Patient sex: M
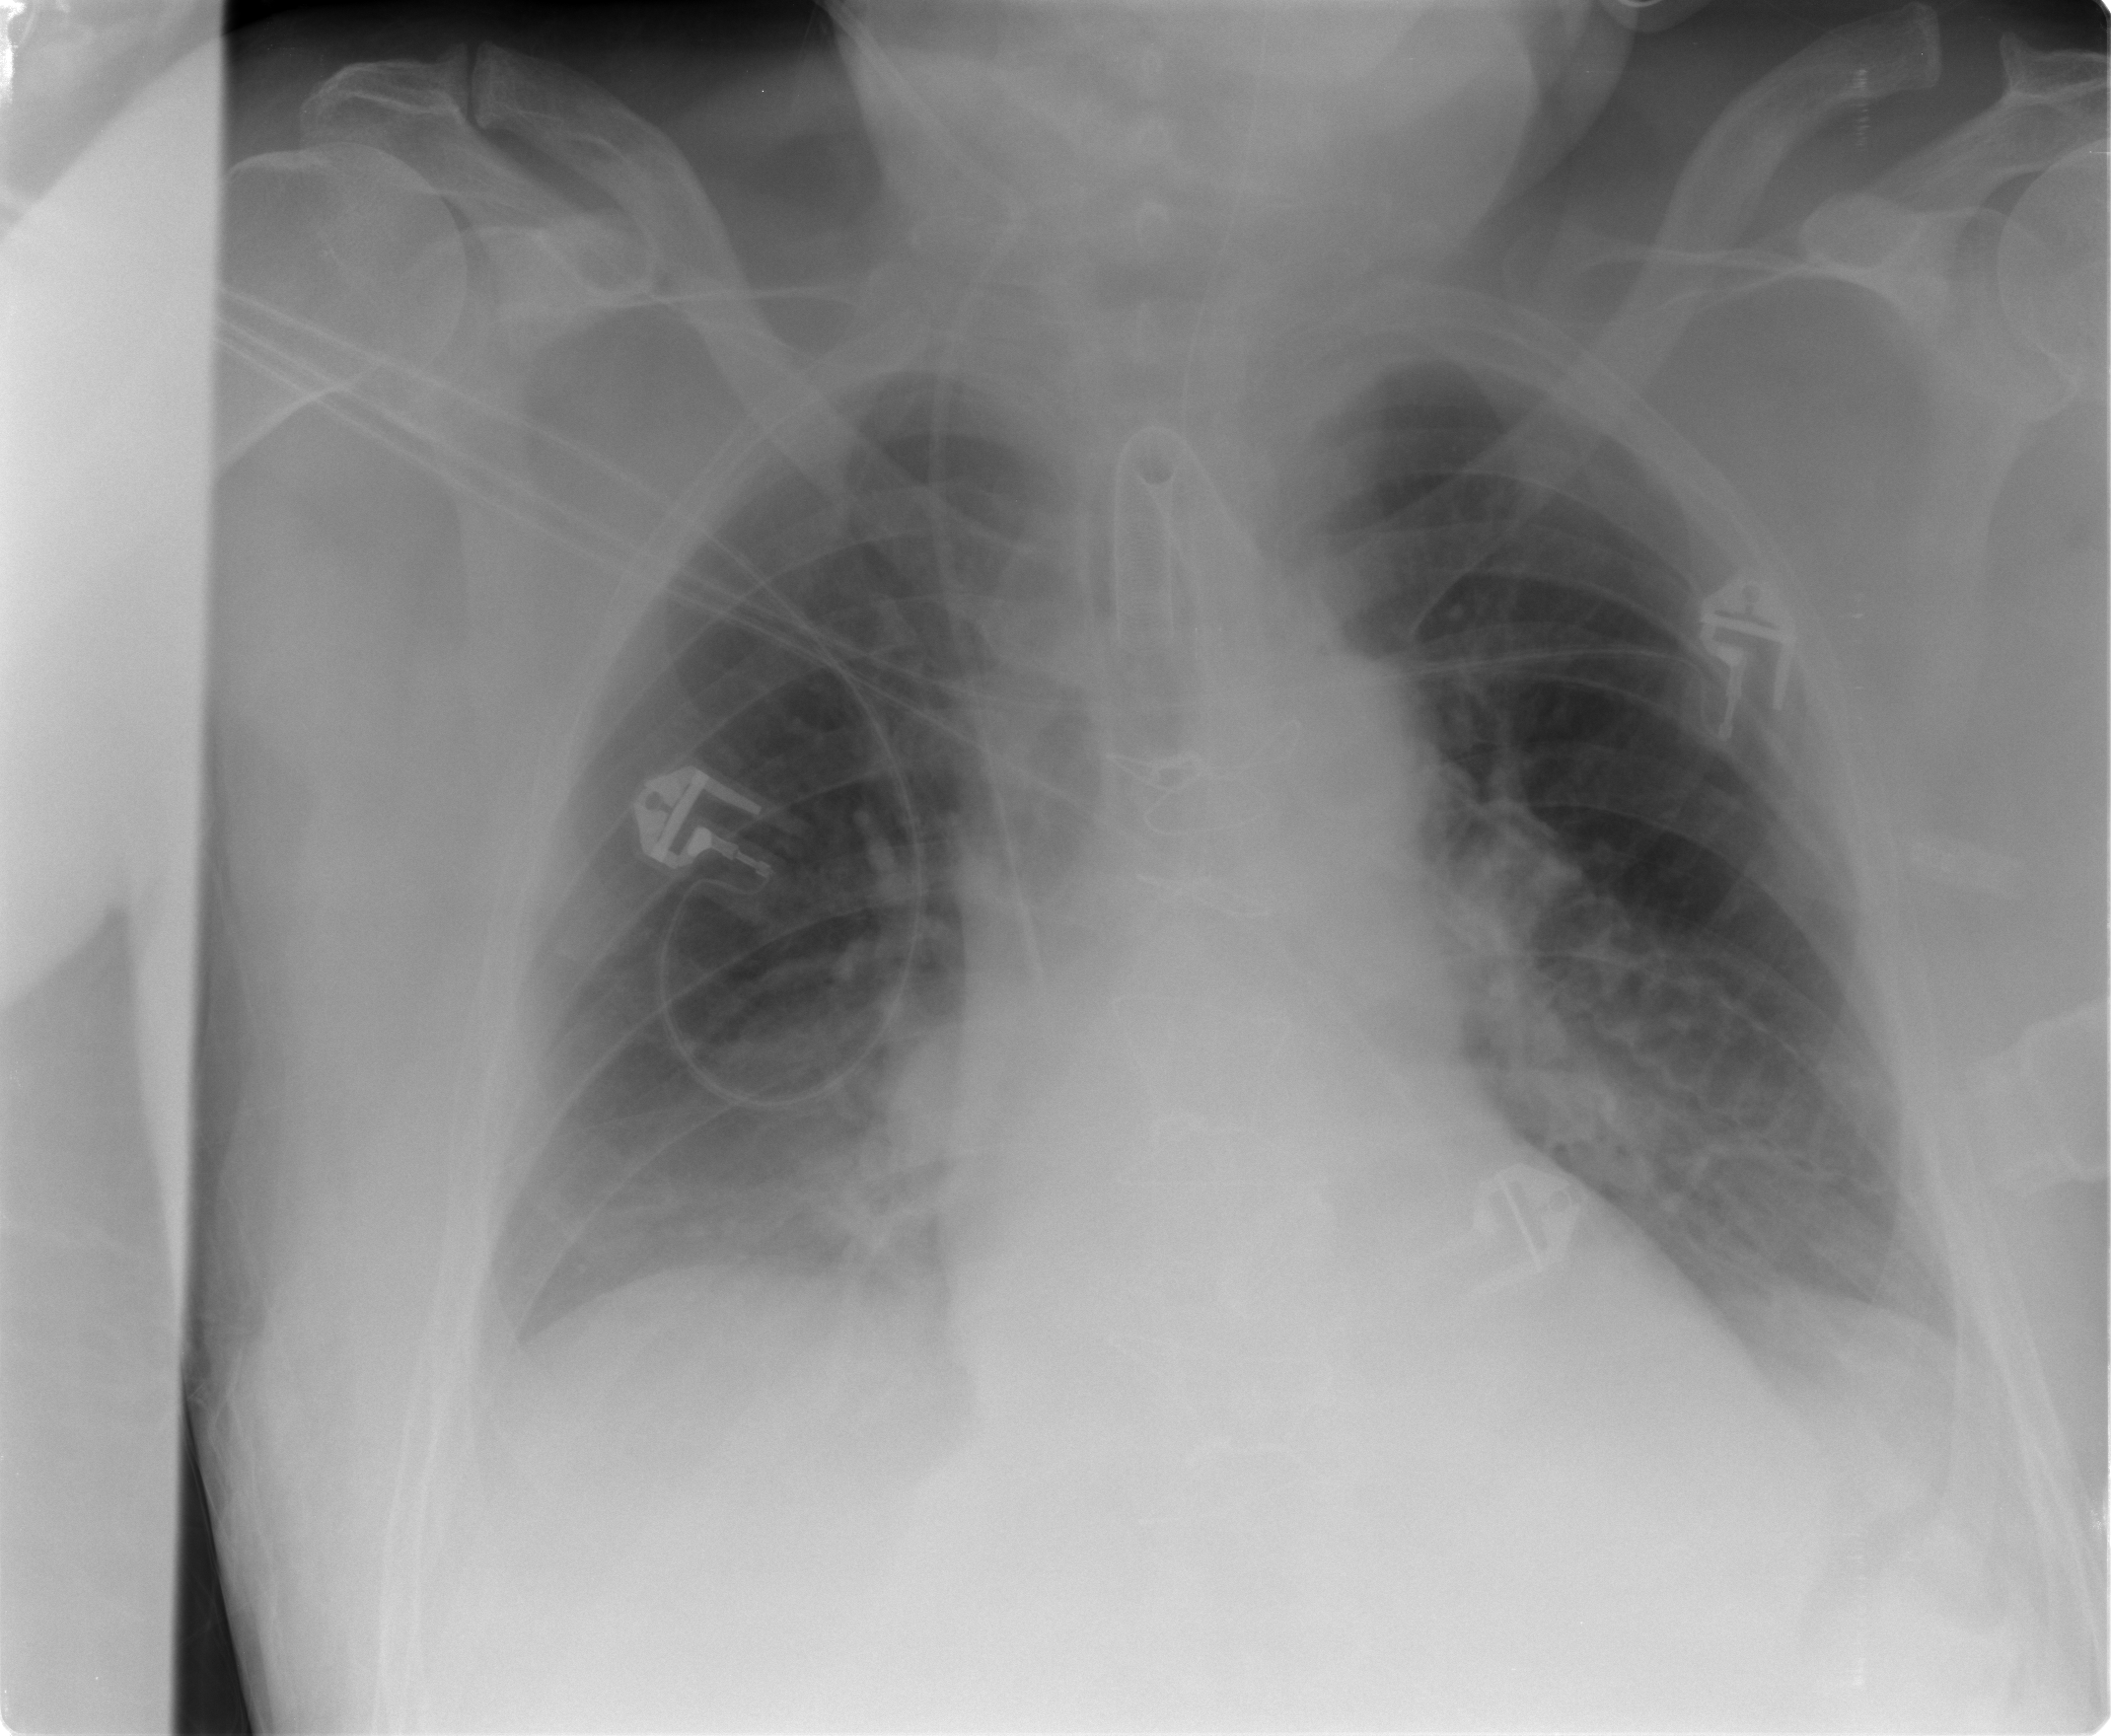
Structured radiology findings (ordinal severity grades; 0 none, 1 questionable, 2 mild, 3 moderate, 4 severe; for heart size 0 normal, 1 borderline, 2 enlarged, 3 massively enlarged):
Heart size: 0
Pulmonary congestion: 2
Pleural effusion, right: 2
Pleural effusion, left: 2
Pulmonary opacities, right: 0
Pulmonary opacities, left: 0
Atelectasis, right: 2
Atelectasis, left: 2